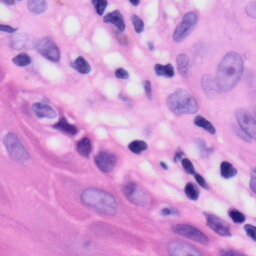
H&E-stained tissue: Skin